Field crop: maize
Growth stage: 1
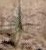
Species: salsola